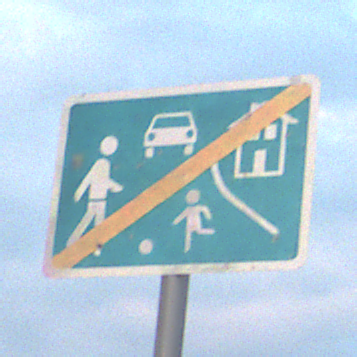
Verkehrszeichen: EndeVerkehrsberuhigterBereich
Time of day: SunriseSunset
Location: Outdoor (Nature)
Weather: PartlyCloudy
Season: NotSpecified
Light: Natural